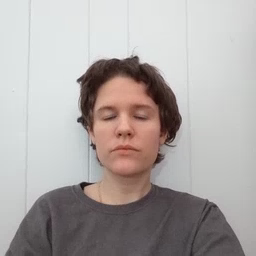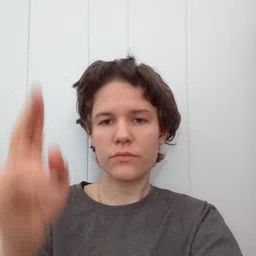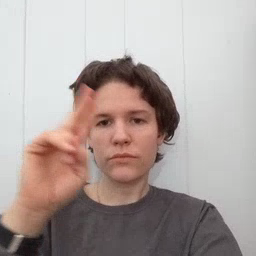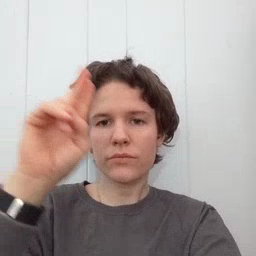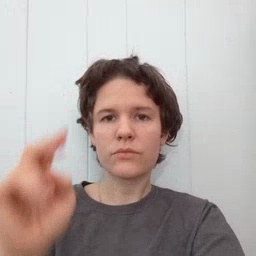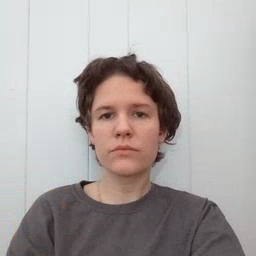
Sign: uncle